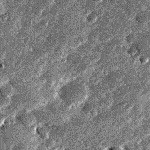
Label: no_change